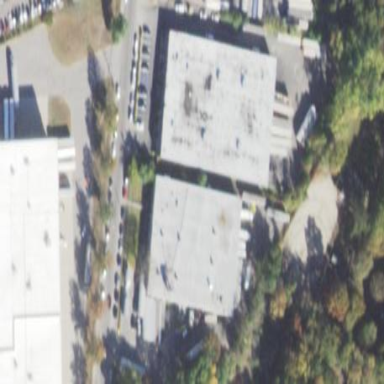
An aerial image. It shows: Warehouse.